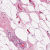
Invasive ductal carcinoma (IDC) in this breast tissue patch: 0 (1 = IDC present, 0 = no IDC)